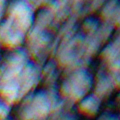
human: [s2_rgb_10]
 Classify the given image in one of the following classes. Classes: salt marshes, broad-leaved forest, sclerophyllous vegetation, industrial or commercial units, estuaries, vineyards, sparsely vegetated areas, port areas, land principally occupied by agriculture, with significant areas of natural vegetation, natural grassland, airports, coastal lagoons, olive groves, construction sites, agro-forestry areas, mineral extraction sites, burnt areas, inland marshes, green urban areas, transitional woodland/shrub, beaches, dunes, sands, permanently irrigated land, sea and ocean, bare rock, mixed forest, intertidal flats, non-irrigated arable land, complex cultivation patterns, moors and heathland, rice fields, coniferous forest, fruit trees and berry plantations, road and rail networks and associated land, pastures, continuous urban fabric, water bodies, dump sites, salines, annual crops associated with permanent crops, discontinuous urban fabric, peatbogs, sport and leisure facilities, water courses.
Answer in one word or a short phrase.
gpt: sea and ocean